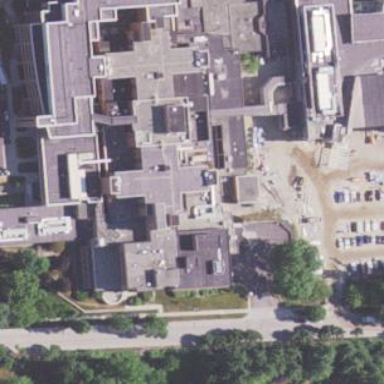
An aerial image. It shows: Hospital building.